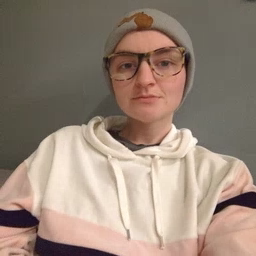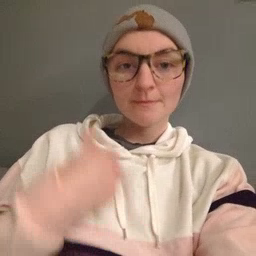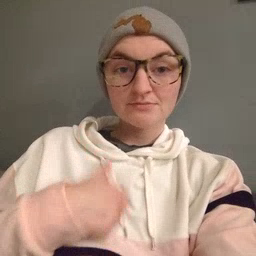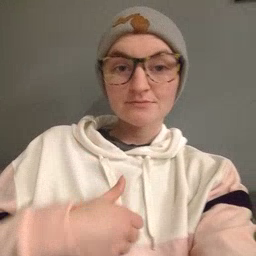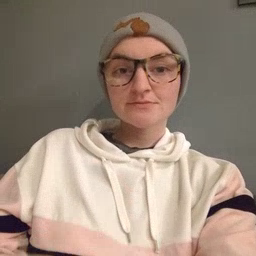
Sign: bath